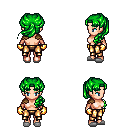
a pixel art fantasy rpg character, female body template, human, light skin, leather shoulder armor, gold greaves, green princess hairstyle, gold gloves, white slippers, four views (front, back, left, right), 2x2 character sprite sheet, small pixel art, hard edges, no anti-aliasing